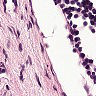
Metastatic tissue present: no